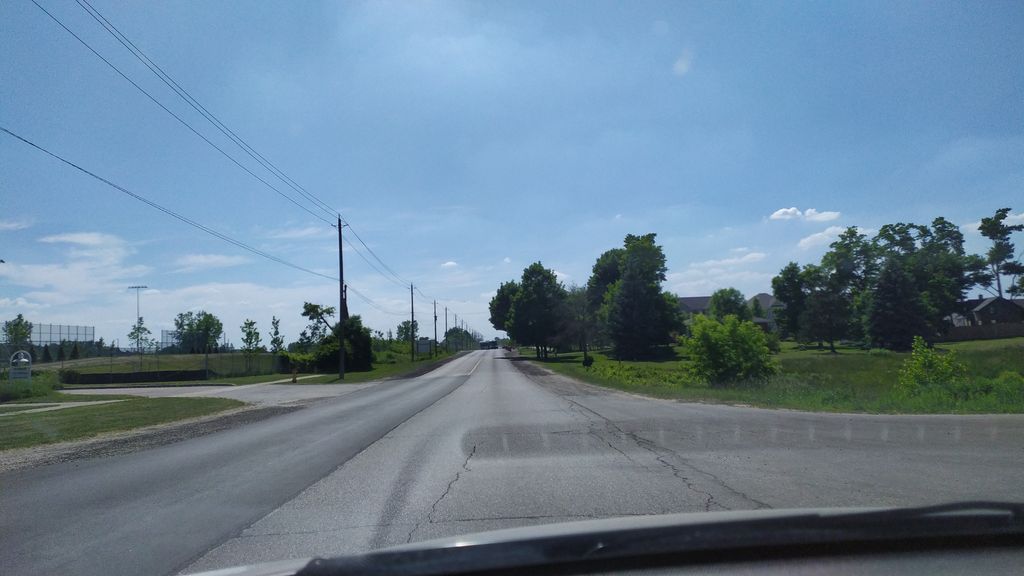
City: kitchener-waterloo